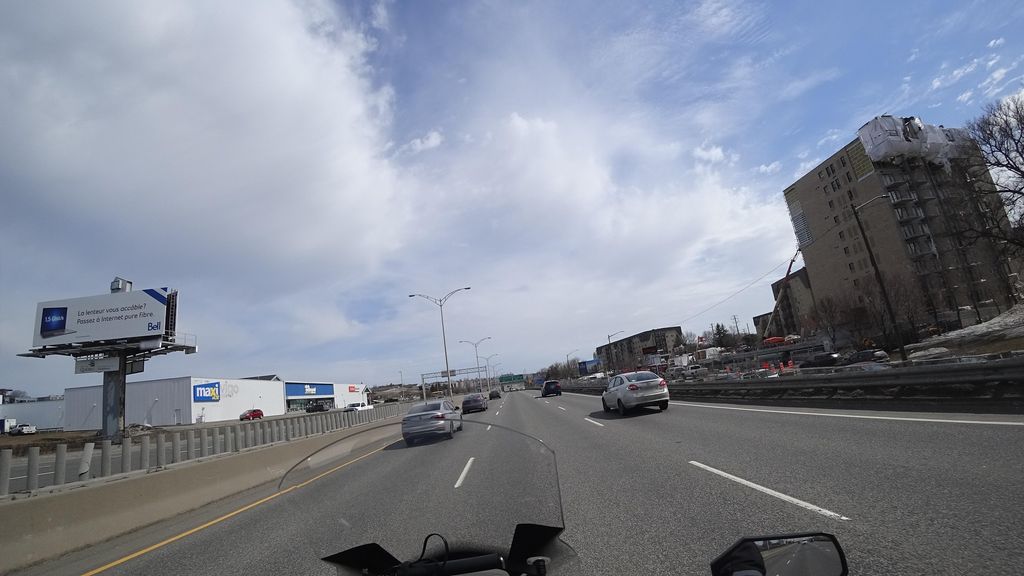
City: quebec_city